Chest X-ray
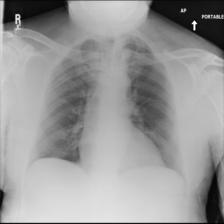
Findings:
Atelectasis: negative
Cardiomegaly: negative
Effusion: negative
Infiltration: negative
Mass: negative
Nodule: negative
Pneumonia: negative
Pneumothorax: negative
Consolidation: negative
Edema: negative
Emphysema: negative
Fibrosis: negative
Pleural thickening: negative
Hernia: negative